Question: This is the SQL with CommonTableExpression. Note, that USERS_PROJECTS_CTE used twice.
'''
WITH USERS_PROJECTS_CTE (PRO_ID, SHOW_IAS, USERNAME)
AS
(
SELECT up.PRO_ID, up.SHOW_IAS, ISNULL(u.FIRST_NAME, '') + ' ' + ISNULL(u.SECOND_NAME, '')
FROM SFMIS07_PRO.USERS_PROJECTS up
INNER JOIN SFMIS07_ADM.USERS AS u
ON up.USER_ID = u.ID
WHERE up.IS_RESP_PERSON = 1 AND up.valid_to is null
)
SELECT up.PRO_ID,
up1.USERNAME as RESP_USER1,
up2.USERNAME as RESP_USER2,
up.COUNT_
FROM SFMIS07_PRO.PRO_RESP_USERS_KERNEL_MV AS up
LEFT JOIN USERS_PROJECTS_CTE AS up1 ON up.PRO_ID = up1.PRO_ID AND up1.SHOW_IAS=1
LEFT JOIN USERS_PROJECTS_CTE AS up2 ON up.PRO_ID = up2.PRO_ID AND up2.SHOW_IAS=0
'''
The Execution Plan. Note that CTE displayed twice:

Questions:
1. am I right that CTE is not only displayed twice but processed twice?
2. is it possible to inform QO to reuse CTE ?
3. is it possible for QO in principle to detect "the same SQL fragment" and reuse results (I imagine the realization of this - by coping already prepared data)?
4. how to optimize the query (without using temporal tables :) ?
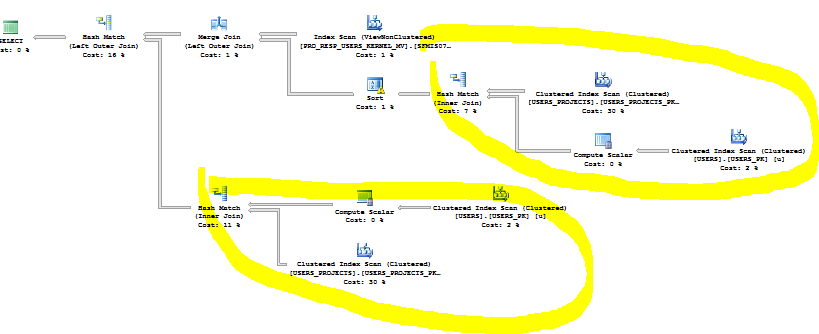
Answer: > Am I right that CTE is not only displayed twice but processed twice?
Yes
> Is it possible to inform QO to reuse CTE ?
Not directly but there are some hacks to encourage this.
> is it possible for QO in principle to detect "the same SQL fragment"
and reuse results (I imagine the realization of this - by coping
already prepared data)?
In principle yes. See Microsoft Research Paper <URL> for examples.
> how to optimize the query (without using temporal tables :) ?
The most reliable way would be to use a temporary (not temporal) table. See <URL> for a more hacky workaround.